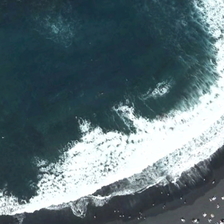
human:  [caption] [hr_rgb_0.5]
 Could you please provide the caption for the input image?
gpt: the sea beat the white spray on the beach .

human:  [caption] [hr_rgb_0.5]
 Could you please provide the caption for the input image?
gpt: the sea is deep blue, the waves are white .

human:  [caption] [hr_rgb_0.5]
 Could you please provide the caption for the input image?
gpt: rolling the sea .

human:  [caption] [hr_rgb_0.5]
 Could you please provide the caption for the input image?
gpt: the water to the beach against big white waves .

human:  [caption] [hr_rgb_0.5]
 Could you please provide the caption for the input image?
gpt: the sea beat the white spray on the beach .